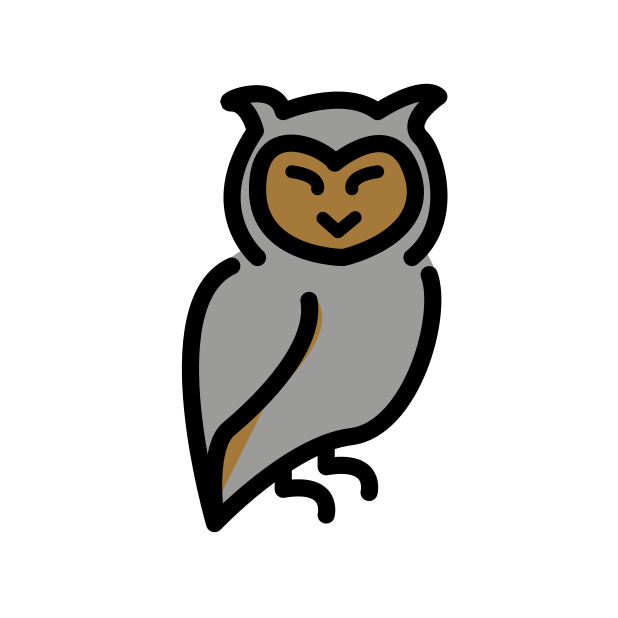
owl